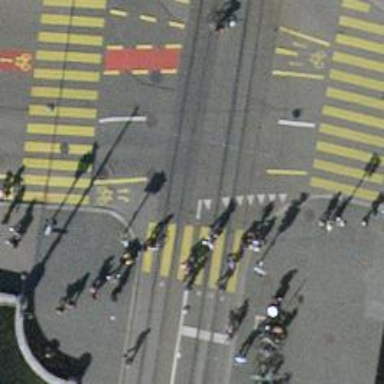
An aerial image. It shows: Footway with asphalt surface featuring zebra crossing.